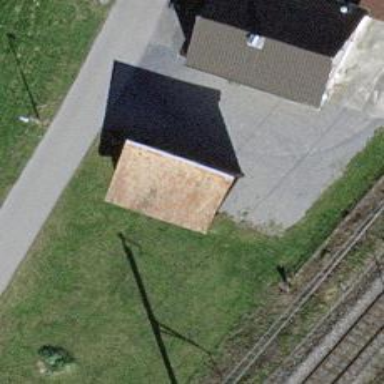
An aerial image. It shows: Shed.